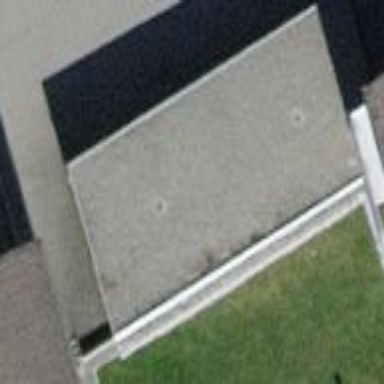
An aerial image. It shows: Garage building.